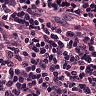
Metastatic tissue present: no